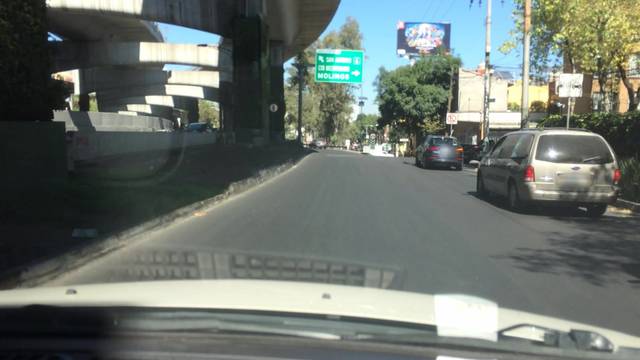
Region: Mexico
Coordinates: 19.371, -99.191